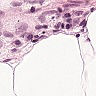
Metastatic tissue present: no